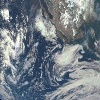
Label: cloud